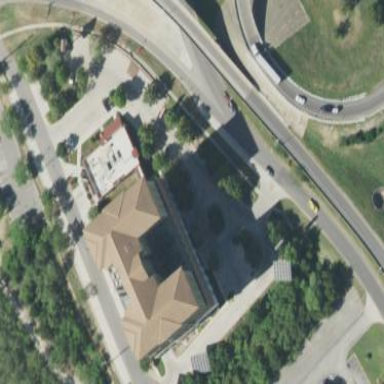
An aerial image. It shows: Building with hipped roof design.